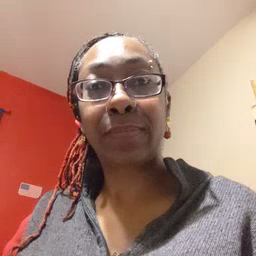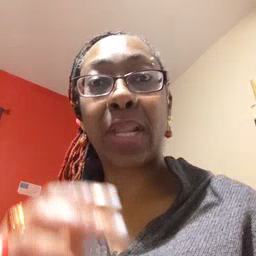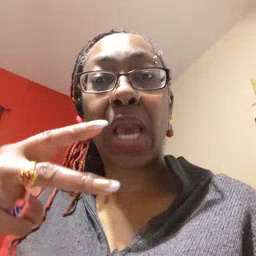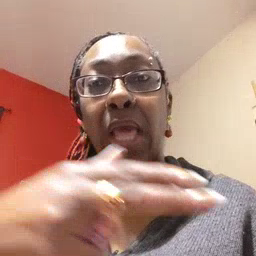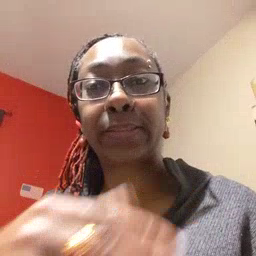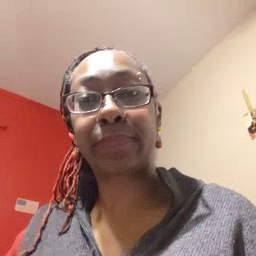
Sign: cut